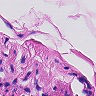
Metastatic tissue present: no